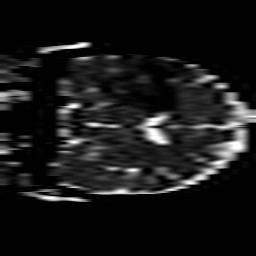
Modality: ADC
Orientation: coronal
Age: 41
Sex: male
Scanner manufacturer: philips
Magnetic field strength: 3 T
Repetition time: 4.113 s
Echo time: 0.06119 s